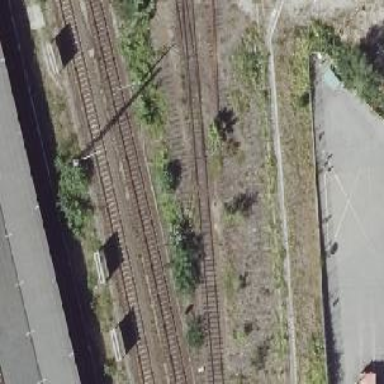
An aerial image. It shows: Railway switch with the turnout on the left side.